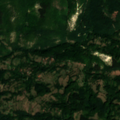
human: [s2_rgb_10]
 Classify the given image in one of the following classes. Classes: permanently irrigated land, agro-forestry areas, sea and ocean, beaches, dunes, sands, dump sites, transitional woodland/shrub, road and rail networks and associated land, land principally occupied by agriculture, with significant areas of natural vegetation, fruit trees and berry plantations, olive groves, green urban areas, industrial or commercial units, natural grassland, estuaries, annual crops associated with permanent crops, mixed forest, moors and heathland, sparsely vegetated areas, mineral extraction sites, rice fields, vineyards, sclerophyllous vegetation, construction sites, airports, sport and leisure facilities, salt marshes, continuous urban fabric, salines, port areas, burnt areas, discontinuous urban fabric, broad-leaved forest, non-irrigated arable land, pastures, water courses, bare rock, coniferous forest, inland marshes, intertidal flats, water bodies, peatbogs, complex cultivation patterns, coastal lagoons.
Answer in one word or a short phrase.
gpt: complex cultivation patterns, land principally occupied by agriculture, with significant areas of natural vegetation, broad-leaved forest, mixed forest